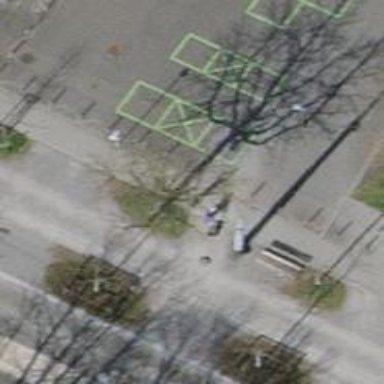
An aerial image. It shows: Avenue lined with trees.